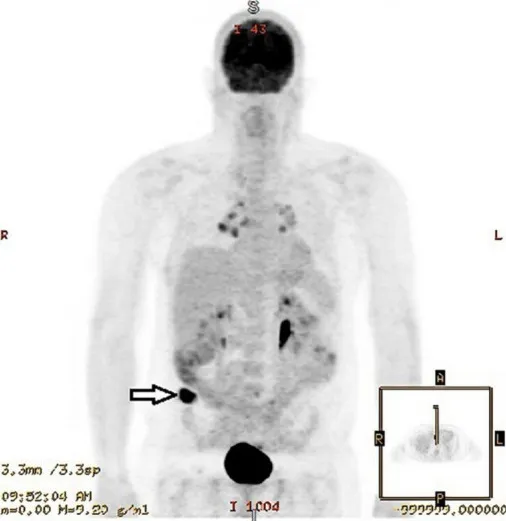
(C) Positron emission tomography (PET) scan performed 27 August 2021 showed a hypermetabolic mass in the subcutaneous fat of the right buttocks region (arrow) that measured 4.7 x 2.2 cm. In comparison, PET scan on 21 May 2021, approximately 3 months earlier, showed no hypermetabolic masses or other areas of abnormal increased glucose metabolism. Biopsy of the mass confirmed malignant melanoma.
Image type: radiology (pet)